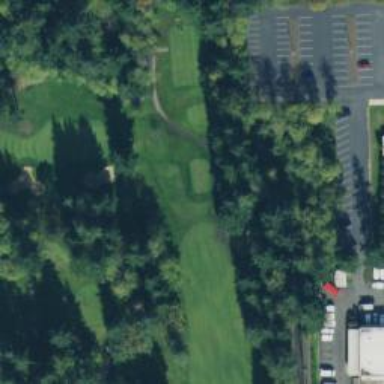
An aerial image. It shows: Path for golf carts.